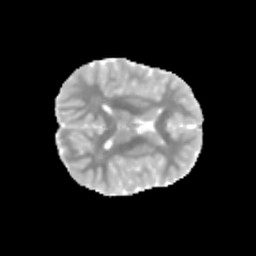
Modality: MD
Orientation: axial
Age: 12
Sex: female
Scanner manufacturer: siemens
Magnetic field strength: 3 T
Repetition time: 3.8 s
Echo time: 0.07 s